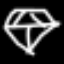
Label: diamond